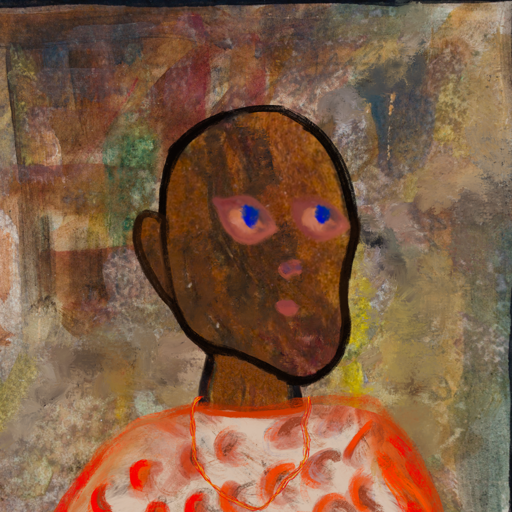
Background: Mosgoul, Head And Neck Side: Mosgoul, Face Side: Mother_And_Son_Mother, Bust: Rupkatha, Hair Side: Blank, Head Accessory: Blank, Second Necklace: Gypsy_Mother_2, Necklace: Blank, Baby: Blank